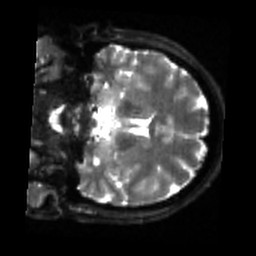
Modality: sbref
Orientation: coronal
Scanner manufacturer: siemens
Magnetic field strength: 3 T
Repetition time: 4 s
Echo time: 0.0594 s